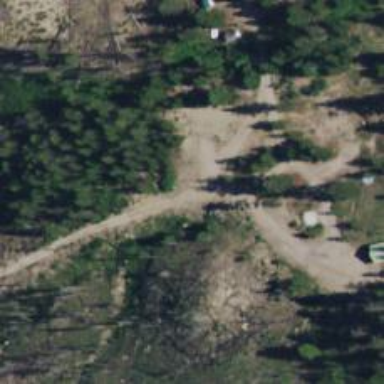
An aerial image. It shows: Residential road leading to intermediate difficulty snowshoe trail.